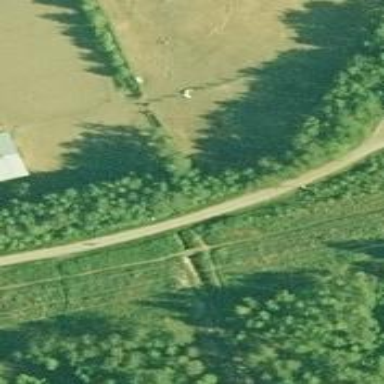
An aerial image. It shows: Path leading to bridge.